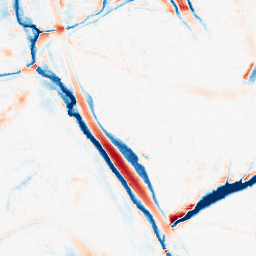
Category: morphological
Decomposition family: morphological_ellipse
Decomposition parameters: operation: average
width: 20
height: 30
Upsampling method: sinc_blackman
Upsampling parameters: scale: 4
kernel_size: 16
Upsampling scale: 4